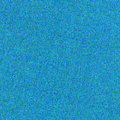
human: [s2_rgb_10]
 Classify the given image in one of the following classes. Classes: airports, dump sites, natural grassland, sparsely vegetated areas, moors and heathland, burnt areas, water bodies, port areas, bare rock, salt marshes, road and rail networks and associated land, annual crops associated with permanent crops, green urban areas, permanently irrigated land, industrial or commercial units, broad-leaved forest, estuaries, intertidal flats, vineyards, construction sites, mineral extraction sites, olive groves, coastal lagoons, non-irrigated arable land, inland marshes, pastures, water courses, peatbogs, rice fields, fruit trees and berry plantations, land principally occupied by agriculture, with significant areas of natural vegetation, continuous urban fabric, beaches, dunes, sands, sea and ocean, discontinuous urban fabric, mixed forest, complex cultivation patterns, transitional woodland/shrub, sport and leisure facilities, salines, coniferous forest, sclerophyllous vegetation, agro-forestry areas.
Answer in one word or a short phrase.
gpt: sea and ocean